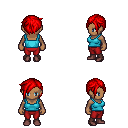
a pixel art fantasy rpg character, female body template, human, dark skin, teal pirate shirt, red pants, red pixie cut hairstyle, maroon shoes, four views (front, back, left, right), 2x2 character sprite sheet, small pixel art, hard edges, no anti-aliasing